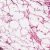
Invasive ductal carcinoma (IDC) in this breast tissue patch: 0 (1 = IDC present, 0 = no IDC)